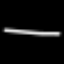
Label: line